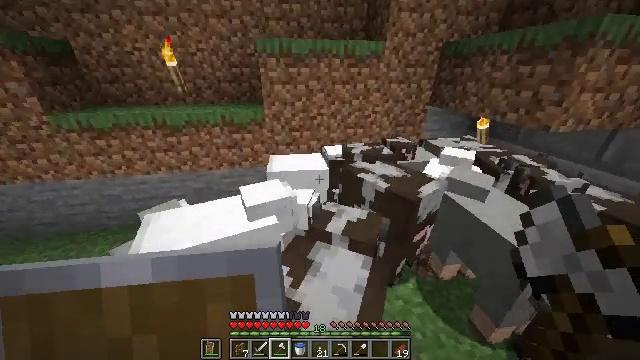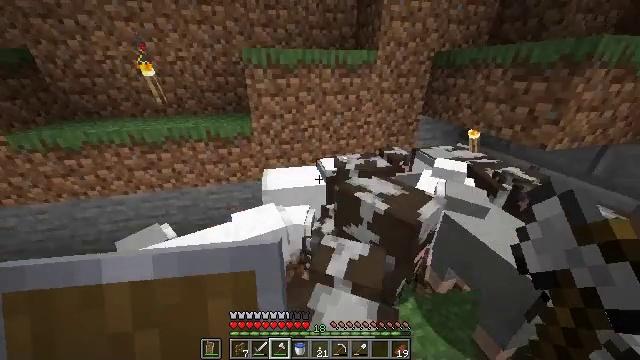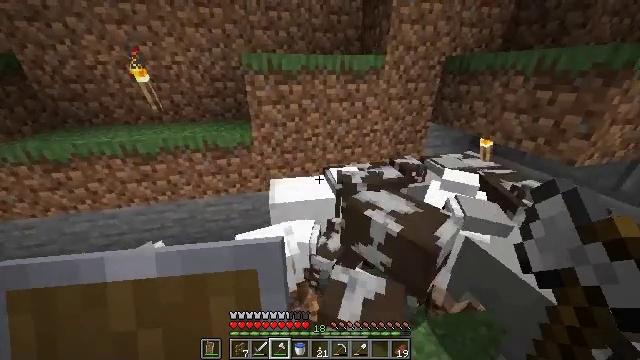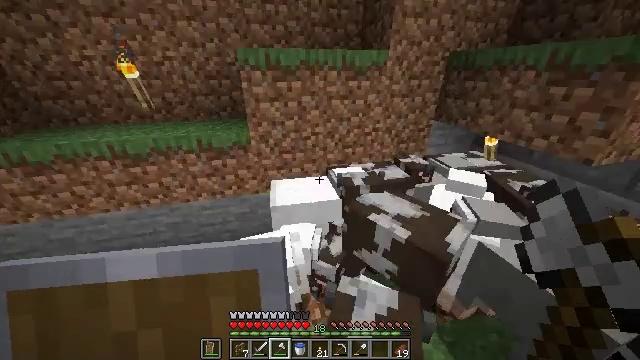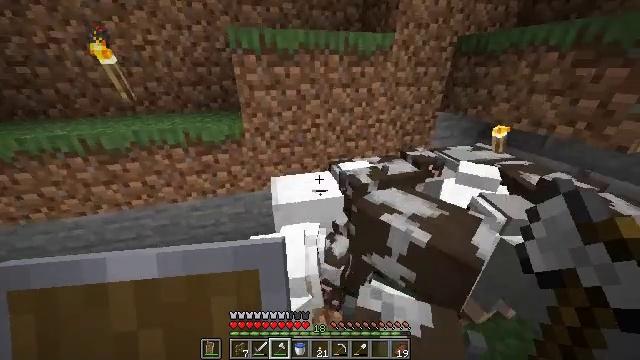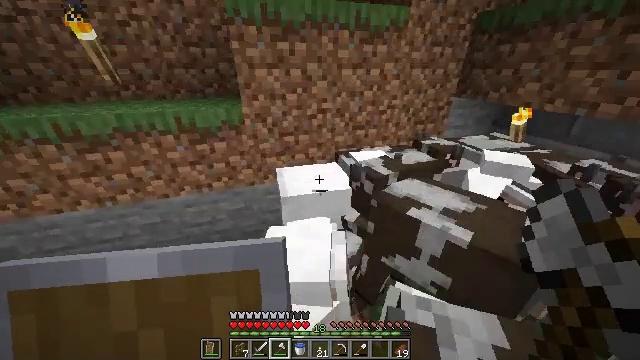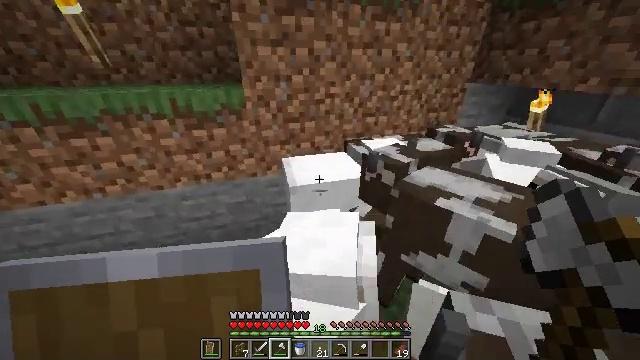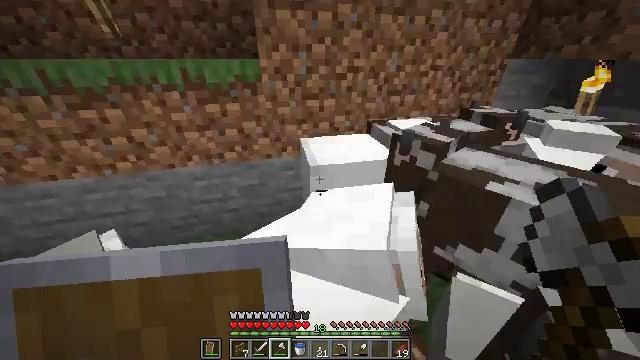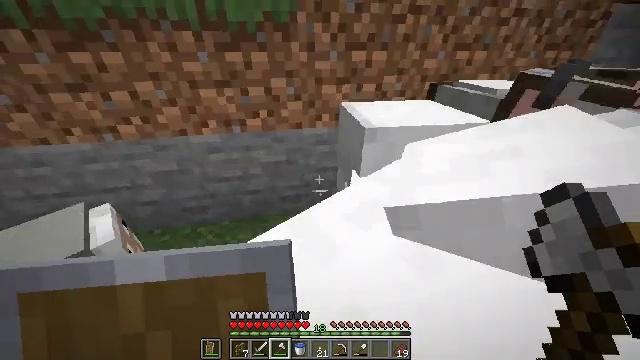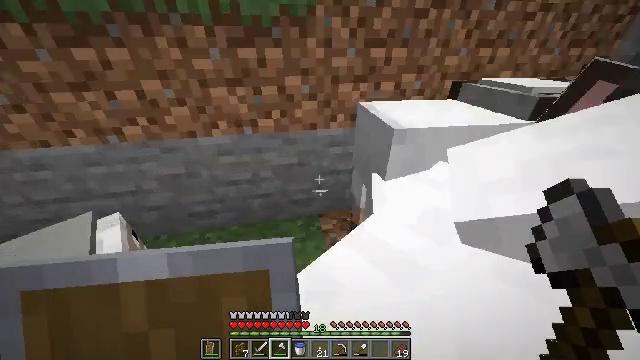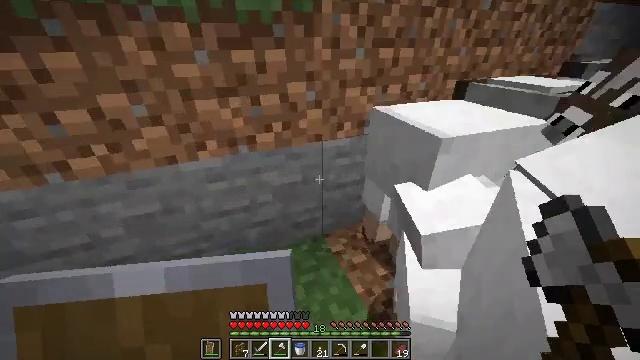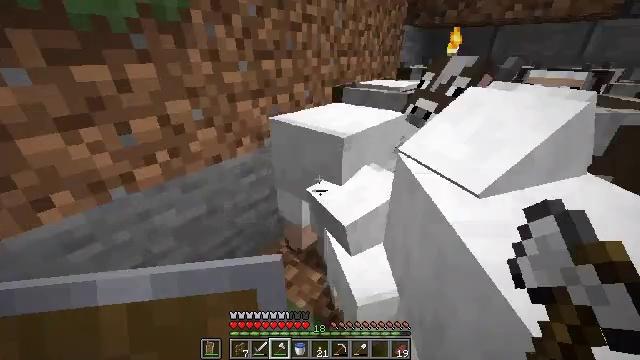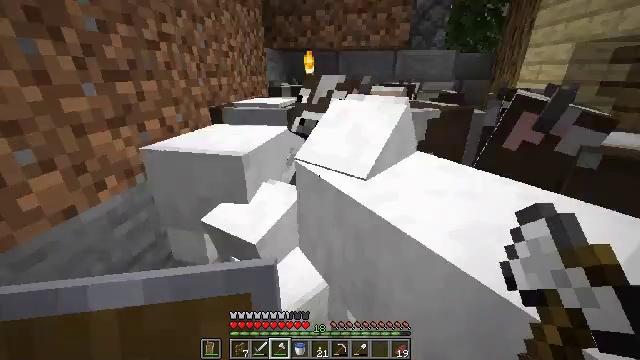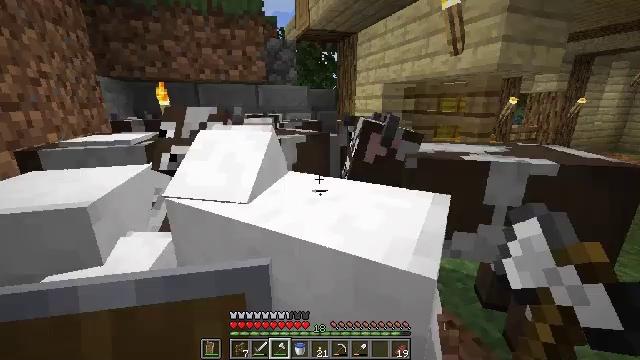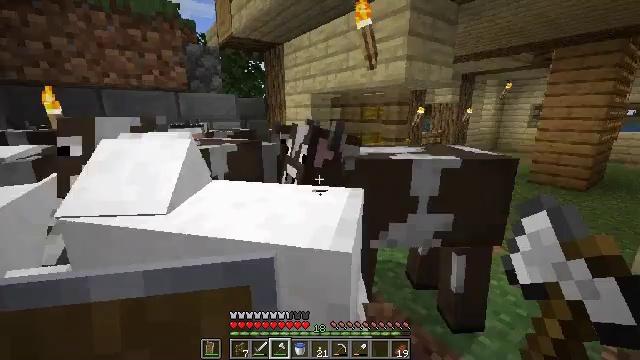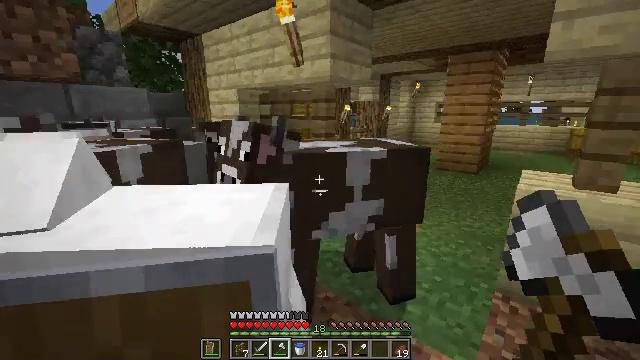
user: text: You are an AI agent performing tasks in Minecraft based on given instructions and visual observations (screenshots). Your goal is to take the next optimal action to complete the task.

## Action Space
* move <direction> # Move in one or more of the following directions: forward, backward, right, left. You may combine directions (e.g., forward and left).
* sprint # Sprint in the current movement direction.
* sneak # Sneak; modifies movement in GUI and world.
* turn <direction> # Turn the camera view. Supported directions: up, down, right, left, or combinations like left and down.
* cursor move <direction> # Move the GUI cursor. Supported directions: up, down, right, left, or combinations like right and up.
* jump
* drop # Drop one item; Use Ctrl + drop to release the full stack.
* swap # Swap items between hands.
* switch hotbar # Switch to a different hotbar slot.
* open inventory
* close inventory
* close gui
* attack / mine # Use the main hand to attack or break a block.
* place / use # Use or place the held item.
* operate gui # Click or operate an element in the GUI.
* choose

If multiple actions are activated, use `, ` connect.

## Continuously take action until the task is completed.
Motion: motion action
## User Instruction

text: Produce a hay block by combining wheat.
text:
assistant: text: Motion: move forward, turn right, jump
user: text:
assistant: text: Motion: move forward, jump
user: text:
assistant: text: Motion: move forward and move left, jump
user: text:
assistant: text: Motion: move forward and move left, turn right, jump
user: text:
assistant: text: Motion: move forward and move left, turn right
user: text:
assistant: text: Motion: move forward and move left
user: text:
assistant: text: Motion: move forward and move left, turn left and down
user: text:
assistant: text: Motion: move forward and move left, turn left and down
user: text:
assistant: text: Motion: move left
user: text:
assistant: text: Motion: move left, turn right and up
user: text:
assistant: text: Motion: turn right and up
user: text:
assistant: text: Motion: turn right and up
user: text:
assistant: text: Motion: turn right and up
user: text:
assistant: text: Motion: turn right and up
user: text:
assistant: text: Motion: turn right
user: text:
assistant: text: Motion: turn right
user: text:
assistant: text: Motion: move forward, turn right
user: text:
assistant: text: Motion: move forward
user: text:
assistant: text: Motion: no_op
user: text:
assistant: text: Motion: move forward
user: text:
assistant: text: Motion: move forward, turn right
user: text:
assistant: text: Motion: move forward, turn right
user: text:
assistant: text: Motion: move forward, turn right and down
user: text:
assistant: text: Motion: move forward, turn right and down
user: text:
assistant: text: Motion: move forward, turn right
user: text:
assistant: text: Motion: move forward
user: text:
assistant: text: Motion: move forward
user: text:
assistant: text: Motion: move forward
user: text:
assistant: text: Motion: move forward
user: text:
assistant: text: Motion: move forward